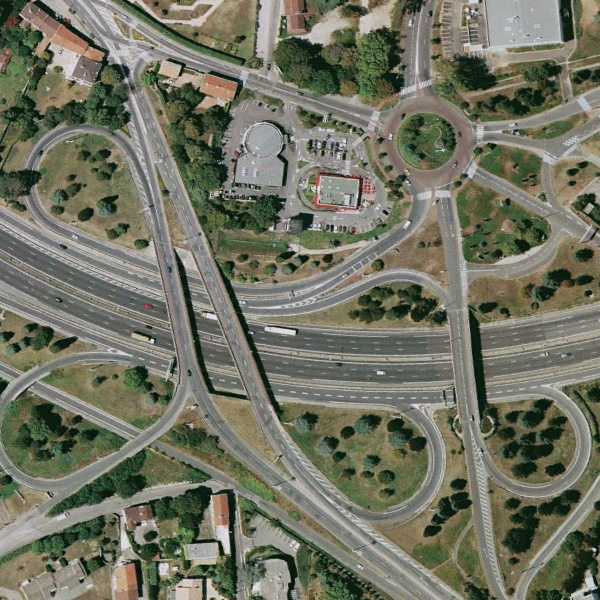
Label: Viaduct